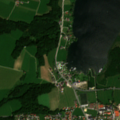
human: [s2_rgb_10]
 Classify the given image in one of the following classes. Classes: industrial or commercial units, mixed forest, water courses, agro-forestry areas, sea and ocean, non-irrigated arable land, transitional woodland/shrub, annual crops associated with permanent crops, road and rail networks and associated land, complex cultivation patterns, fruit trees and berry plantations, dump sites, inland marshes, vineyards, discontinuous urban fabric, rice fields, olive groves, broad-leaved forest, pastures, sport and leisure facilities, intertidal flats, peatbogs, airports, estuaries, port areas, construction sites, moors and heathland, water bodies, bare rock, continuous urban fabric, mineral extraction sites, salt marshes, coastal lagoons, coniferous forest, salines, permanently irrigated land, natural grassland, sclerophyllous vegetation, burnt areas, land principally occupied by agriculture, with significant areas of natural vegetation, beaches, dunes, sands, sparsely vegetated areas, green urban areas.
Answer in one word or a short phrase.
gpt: discontinuous urban fabric, pastures, land principally occupied by agriculture, with significant areas of natural vegetation, mixed forest, water bodies